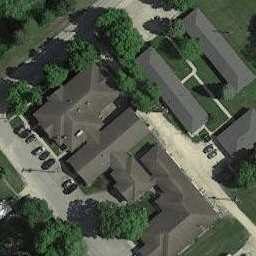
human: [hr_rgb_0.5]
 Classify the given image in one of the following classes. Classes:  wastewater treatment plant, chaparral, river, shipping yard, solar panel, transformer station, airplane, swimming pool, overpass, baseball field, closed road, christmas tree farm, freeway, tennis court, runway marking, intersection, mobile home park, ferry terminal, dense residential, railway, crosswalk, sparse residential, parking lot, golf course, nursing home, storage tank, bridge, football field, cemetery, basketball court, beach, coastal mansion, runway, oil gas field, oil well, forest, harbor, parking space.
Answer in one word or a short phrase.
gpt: nursing home